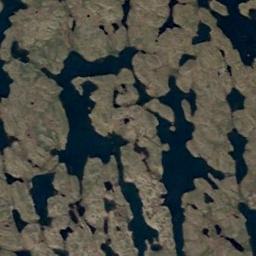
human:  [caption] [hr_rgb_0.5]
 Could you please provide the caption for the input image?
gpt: The lake in a wetland is covered with patches of brown plants .

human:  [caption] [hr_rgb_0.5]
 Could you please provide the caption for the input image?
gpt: Numerous waters of different sizes are surrounded by wetlands .

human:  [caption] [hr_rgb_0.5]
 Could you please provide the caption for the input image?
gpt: The wetland consists of bare land and water .

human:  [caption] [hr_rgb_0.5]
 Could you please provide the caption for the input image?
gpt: Half of the area in this wetland is bare land .

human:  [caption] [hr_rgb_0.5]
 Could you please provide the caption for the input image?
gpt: There are many water areas and bare land on the wetland .